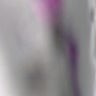
Metastatic tissue present: no